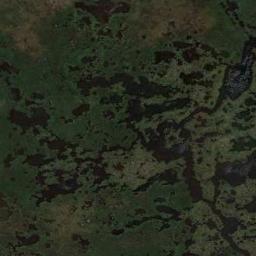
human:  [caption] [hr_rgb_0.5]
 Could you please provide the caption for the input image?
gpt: The wetland consists of bare land, Green plants and water .

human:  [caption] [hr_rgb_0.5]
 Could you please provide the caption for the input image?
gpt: There are many different areas of water surrounded by wetlands .

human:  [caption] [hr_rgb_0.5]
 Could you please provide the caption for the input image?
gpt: The surface of the lake in a wetland is covered with a large dense dark green and light green mixed plants .

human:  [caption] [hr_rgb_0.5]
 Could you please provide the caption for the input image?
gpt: There is a straight path through this wetland .

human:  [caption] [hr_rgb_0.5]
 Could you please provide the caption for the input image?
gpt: There are many green areas and water areas on the wetland .